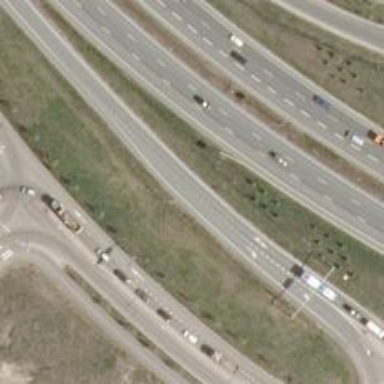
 classified as tertiary in terms of functionality."